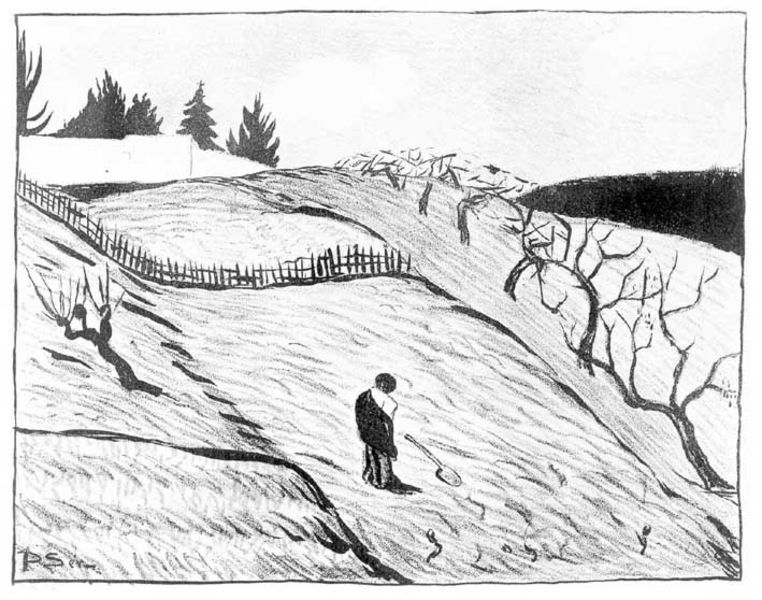
Titel: Der Sämann (Le Semeur)
Künstler: Paul Sérusier
Standort: Karlsruhe
Institution: Staatliche Kunsthalle Karlsruhe
Schlagwörter: baum, berg, himmel, mann, nackt, schatten, umhang, weiß, wolken, bäume, grob, landschaft, äste, blumen, frau, kreide, schwarz, skizze, zeichnung, schnee, tuch, wiese, zaun, expressionismus, rock, symbolismus, jacke, mensch, tod, signatur, ast, feld, felder, horizont, hügel, kalt, natur, weide, wind, einsam, gatter, gitter, land, figur, gewand, person, schulter, traurig, wald, anhöhe, arbeit, garten, düster, moderne, abhang, acker, feldarbeit, heu, anstieg, berge, hang, mauer, allee, gelände, grafik, graphik, kahl, lawine, herbst, latten, lattenzaun, naiv, winter, zäune, arbeiter, tannen, not, sturm, stimmung, junge, bauer, munch, kohle, kälte, windig, ausziehen, druck, schwarzweiss, gefahr, bleistift, nadelbaum, tanne, kohlezeichnung, litografie, litographie, werkzeug, hügelig, geäst, nadelbäume, fichten, tannenbäume, drama, schaufel, spaten, schwarz/weiß, strichzeichnung, bestellen, s/w, jack, kopfweide, hoirzont, lito, sw, 55, arbei, ps, bauer schaufel, psir, malerei feld bauer winter landschaft, herbt, schneeschaufeln, berg schatten, kahle äume, wekrzeug, emblöst